Question: i know this will be pretty straight forward but i cant do it even after doing lot of Google search .. i am downloading projects from <URL> and then modifying them for learning purpose .
Problm is that when i download files and unzip them folder contains '.java .jar images and other resources' but when i 'import complete folder' this is result

Please guide me how to import complete projects with all resources , i found official link here <URL> but that did not work , please help
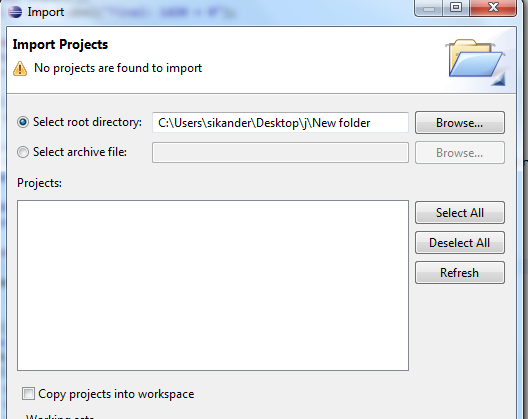
Answer: This <URL>. Then copy the 'DieRoll.java' file from the unzipped folder in your eclipse project.